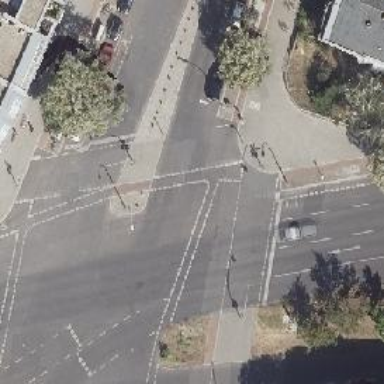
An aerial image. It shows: Footway with traffic signals at crossing.